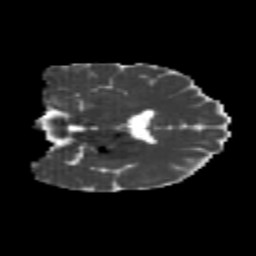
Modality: MD
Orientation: coronal
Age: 23
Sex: female
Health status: healthy
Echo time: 0.074 s